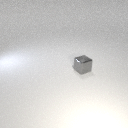
small gray metal cube